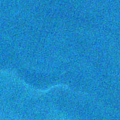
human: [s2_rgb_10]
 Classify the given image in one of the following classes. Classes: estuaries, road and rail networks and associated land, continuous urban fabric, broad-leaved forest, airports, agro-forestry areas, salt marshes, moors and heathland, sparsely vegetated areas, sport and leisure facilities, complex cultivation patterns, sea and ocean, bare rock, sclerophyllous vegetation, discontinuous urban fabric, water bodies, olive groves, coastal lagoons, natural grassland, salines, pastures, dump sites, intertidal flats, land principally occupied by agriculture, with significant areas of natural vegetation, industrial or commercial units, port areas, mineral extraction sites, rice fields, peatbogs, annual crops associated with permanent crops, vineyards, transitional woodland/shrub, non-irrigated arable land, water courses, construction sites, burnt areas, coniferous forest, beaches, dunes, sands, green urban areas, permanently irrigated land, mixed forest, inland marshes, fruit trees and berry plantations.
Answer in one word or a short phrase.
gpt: sea and ocean